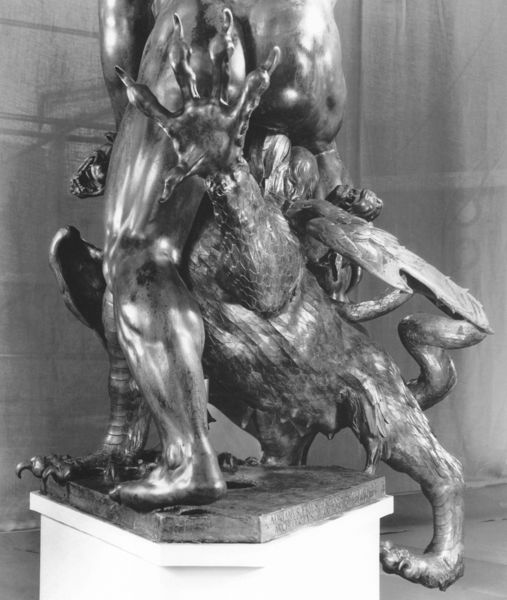
Titel: Herkulesbrunnen in Augsburg
Künstler: Adriaen de Vries
Standort: Augsburg (EU - D - B)
Schlagwörter: adler, akt, dunkel, flügel, fuß, hand, held, kampf, mann, nackt, vogel, weiß, grau, hell, schwarz, tier, arm, mensch, sockel, schuppen, skulptur, statue, beine, bein, füße, hintern, detail, muskeln, glanz, metall, pfoten, nabel, bauch, bronze, plastik, podest, zehen, foto, rückseite, arsch, stand, krallen, fabelwesen, greif, löwe, herkules, drachen, drache, klauen, klaue, fabeltier, pfui, säuger, stehn, l, po, kaluen